Interaction volume radius: 5 \u00c5
Interaction volume height: 15 \u00c5
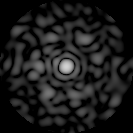
Disorder parameter: 0.7953